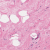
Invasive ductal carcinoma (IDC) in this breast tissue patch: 0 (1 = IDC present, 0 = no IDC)